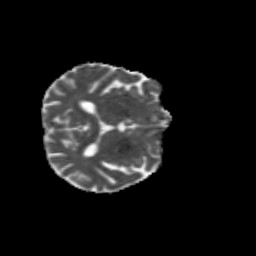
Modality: MD
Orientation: axial
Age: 68
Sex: male
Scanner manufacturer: siemens
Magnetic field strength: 3 T
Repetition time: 4.71 s
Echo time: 0.0906 s